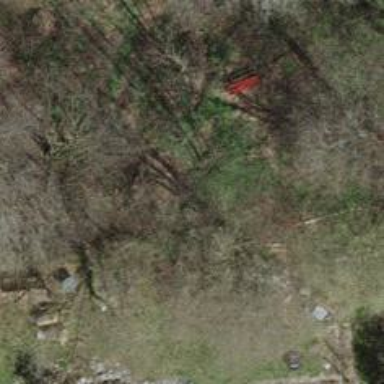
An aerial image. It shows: Bench for seating.